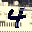
Label: 4